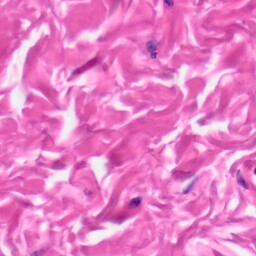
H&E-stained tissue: Skin